Question: How can I style a group of related divs to look like a table per the attached image? Thx!
'''
<div class="collection"
<div class="group">
<div class="label">Label1</div>
<div class="value">Value1</div>
</div>
... repeats n times
</div>
'''

: This particular html output is auto-generated and I don't have control over what is generated. I just have divs to work with and I want to style accordingly.
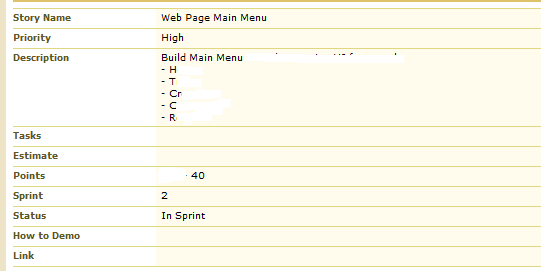
Answer: Sorry guys, but, what the float?
while you all tried to proscribe what you think the OP , the answer to the question actually is
'''
.collection {display:table}
.group {display:table-row}
.label, .value {display:table-cell}
'''